Chest X-ray. View position: AP
Patient age: 73
Patient sex: M
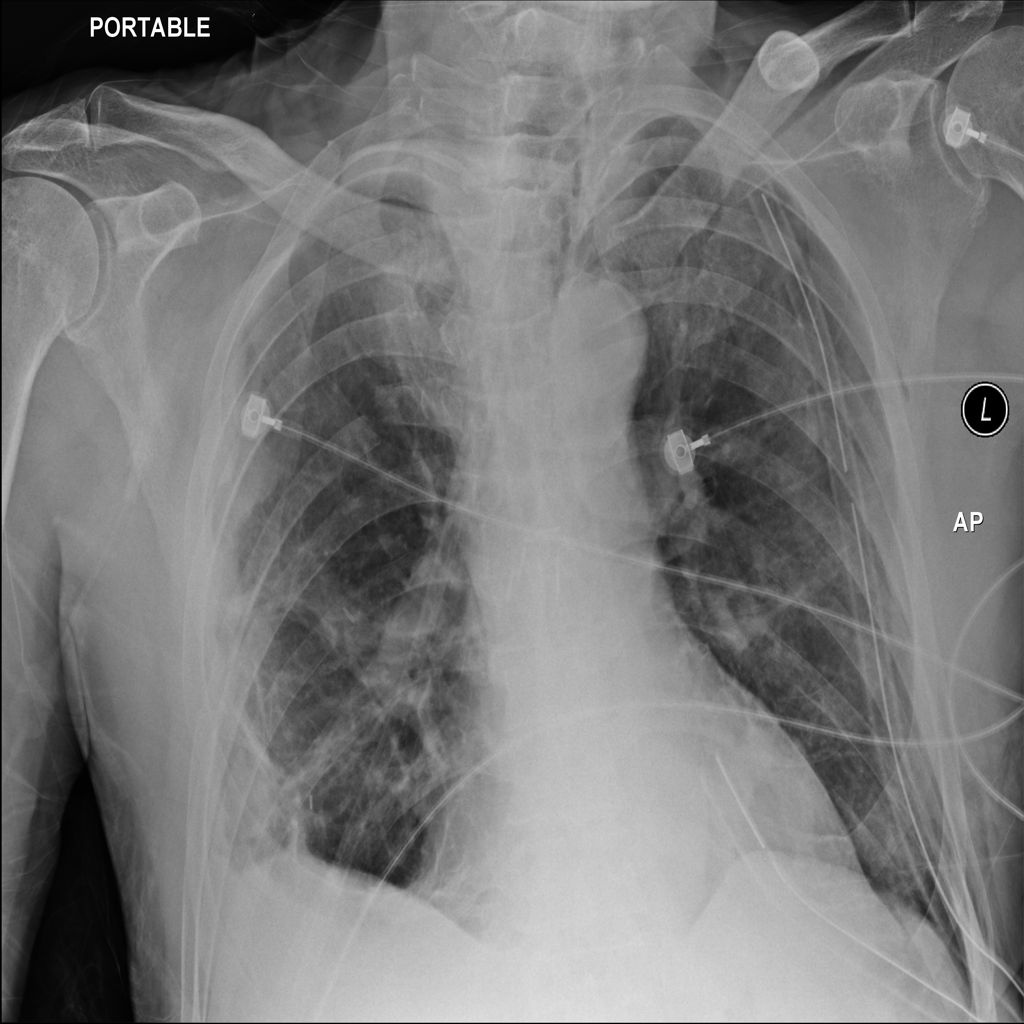
Finding: Pneumothorax